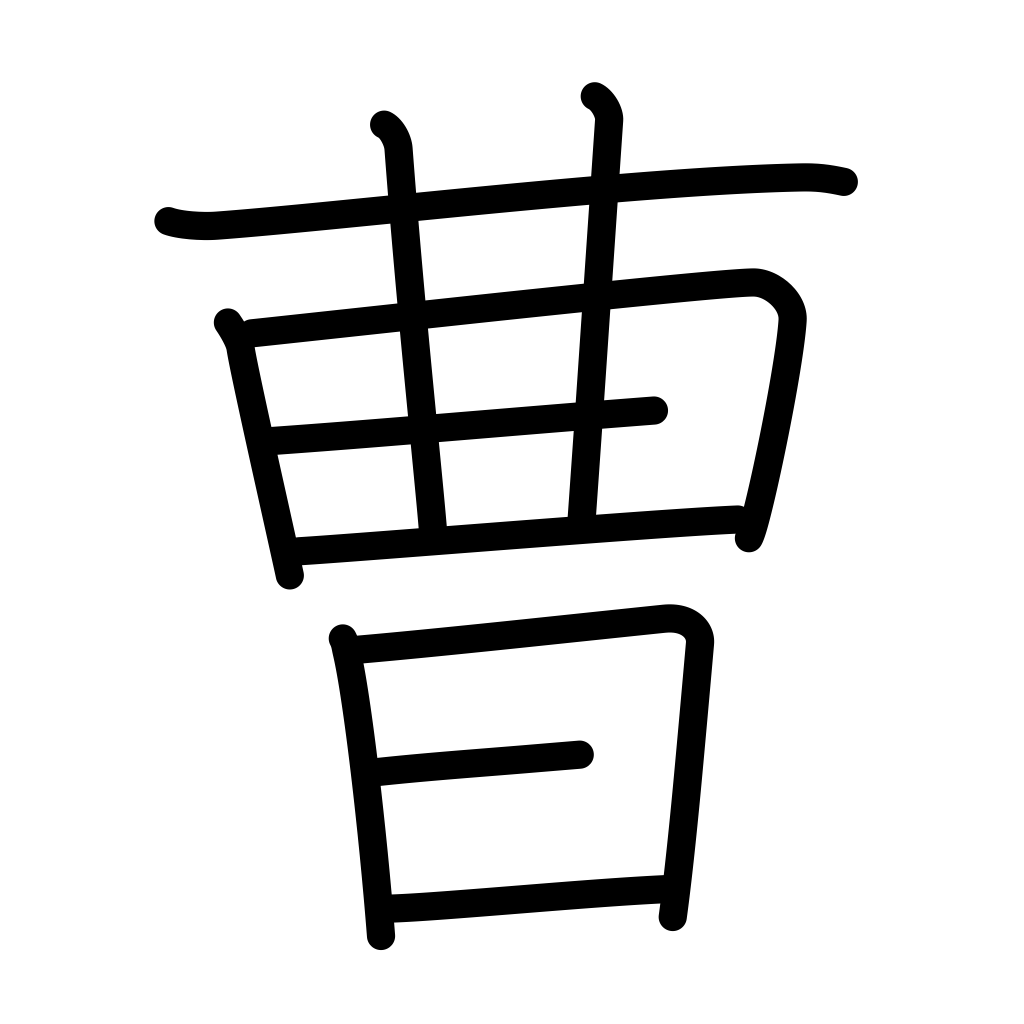
Meaning: office, official, comrade, fellow